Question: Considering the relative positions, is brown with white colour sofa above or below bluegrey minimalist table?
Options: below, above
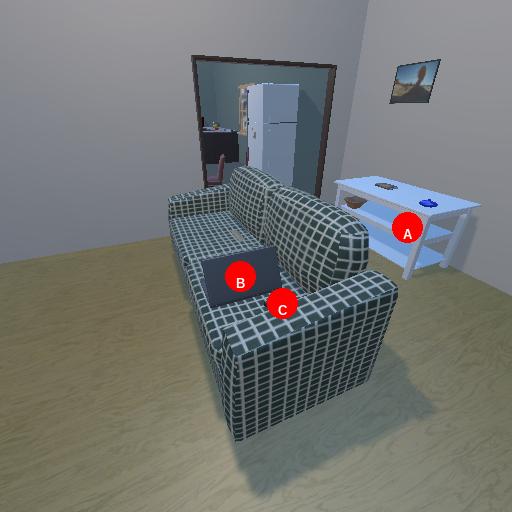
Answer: below